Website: macys
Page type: newsletter-management
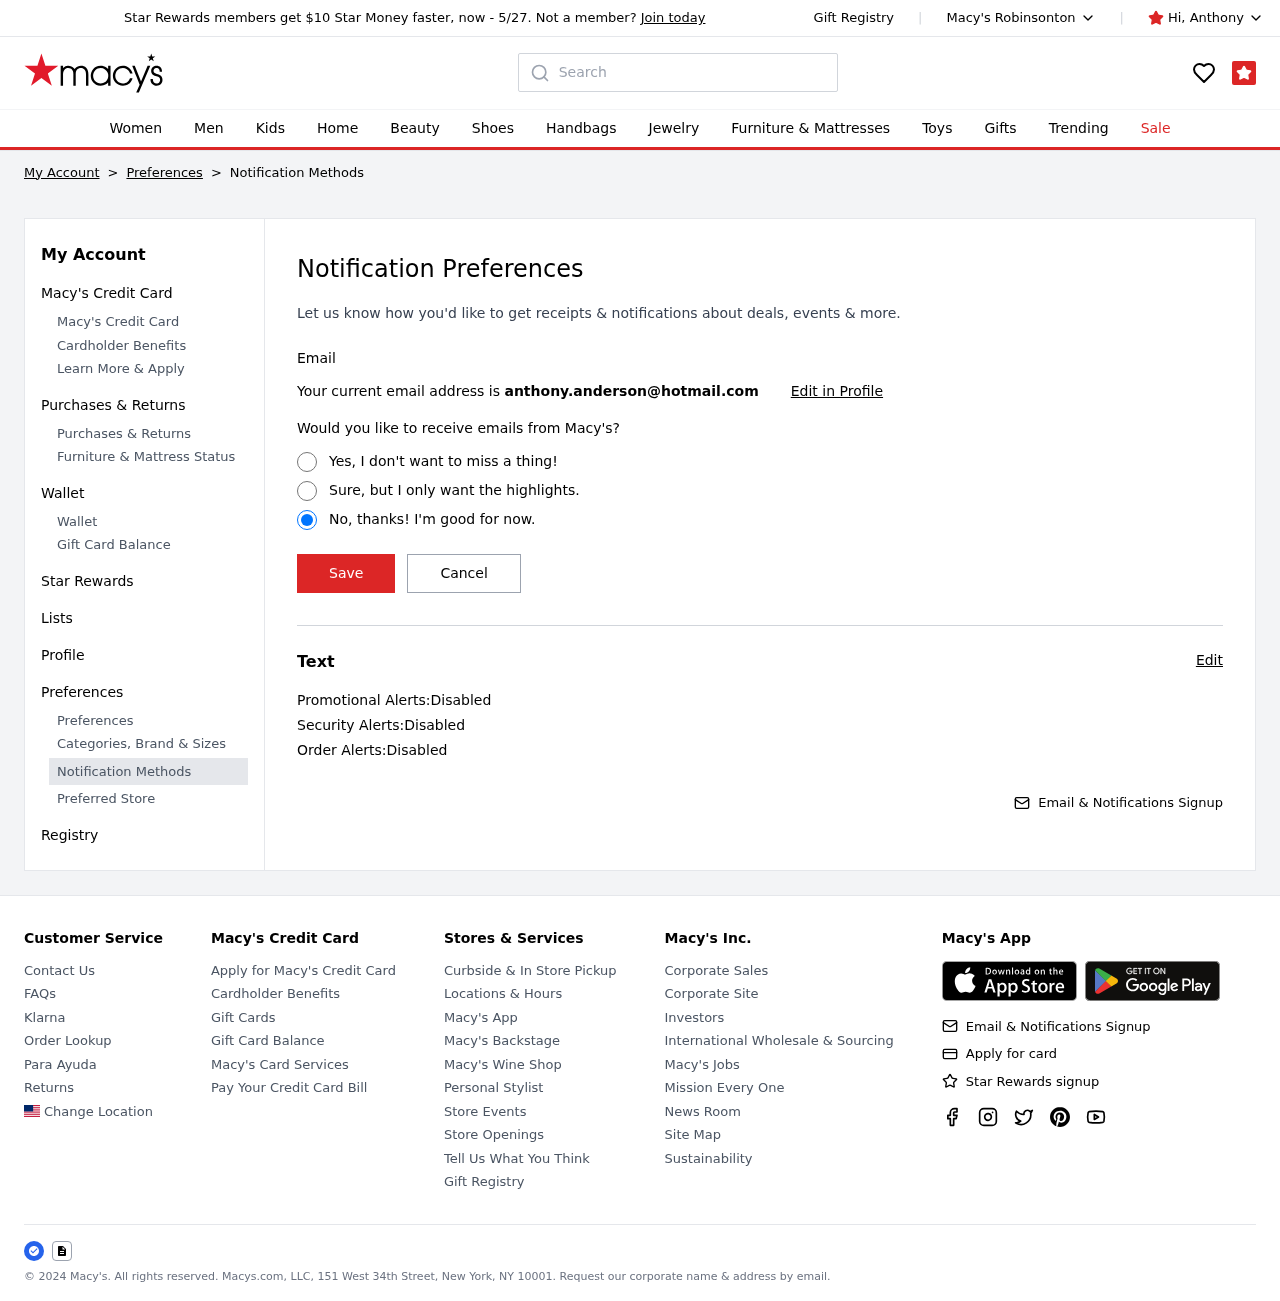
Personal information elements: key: PII_CITY
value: Robinsonton
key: PII_EMAIL
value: anthony.anderson@hotmail.com
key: PII_FIRSTNAME
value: Anthony
Search elements: key: HEADER_SEARCH
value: Search